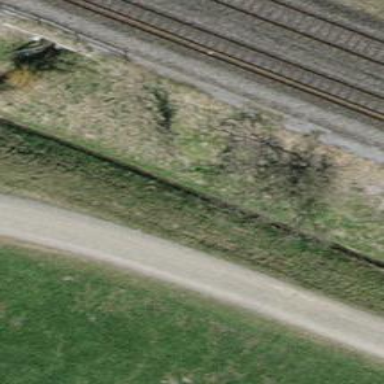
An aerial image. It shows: Track with grade2 pebblestone surface.